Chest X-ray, PA view. Patient: 7 years old, sex F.
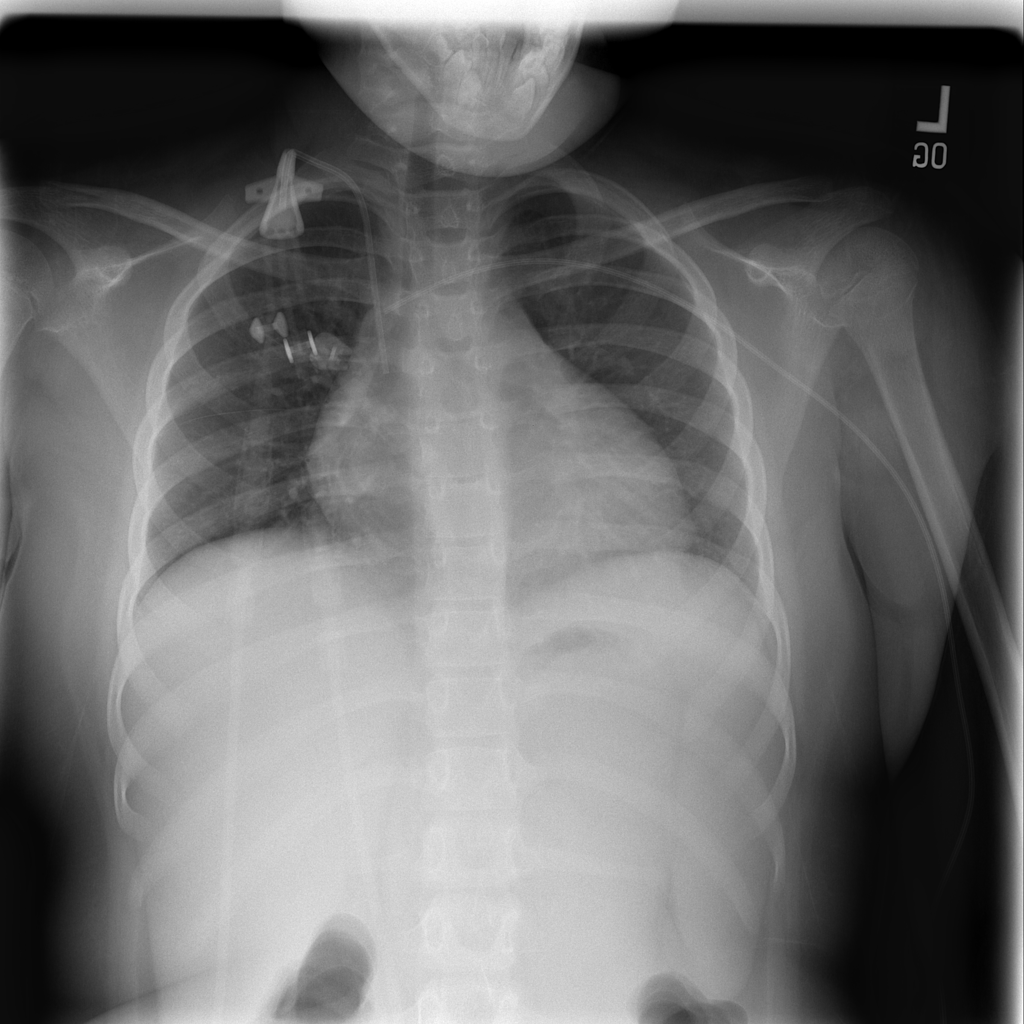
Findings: No Finding